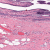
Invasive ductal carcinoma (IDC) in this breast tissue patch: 0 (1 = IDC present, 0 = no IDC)